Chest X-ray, AP view. Patient: 17 years old, sex M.
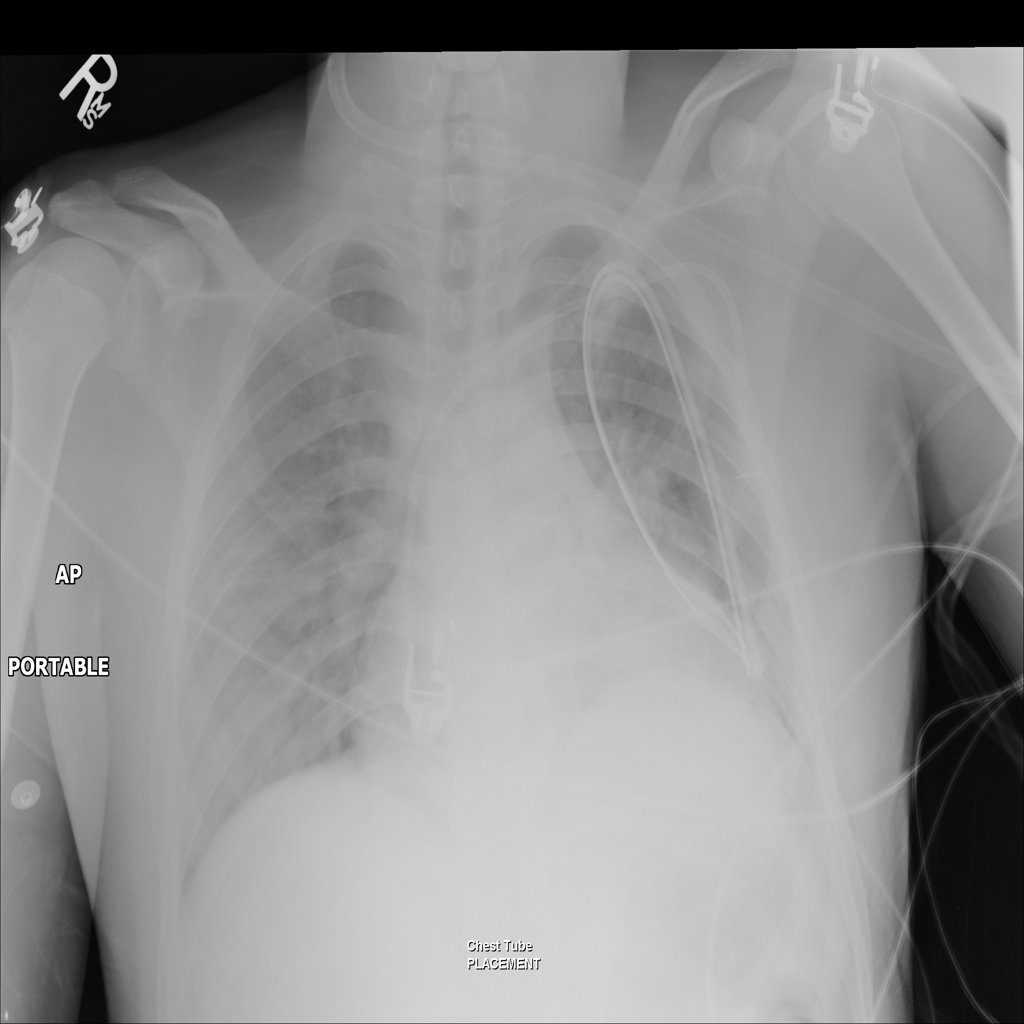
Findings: Pneumothorax